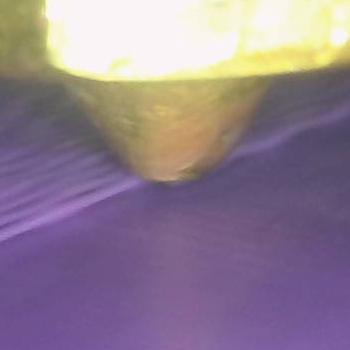
Flow rate: 33%